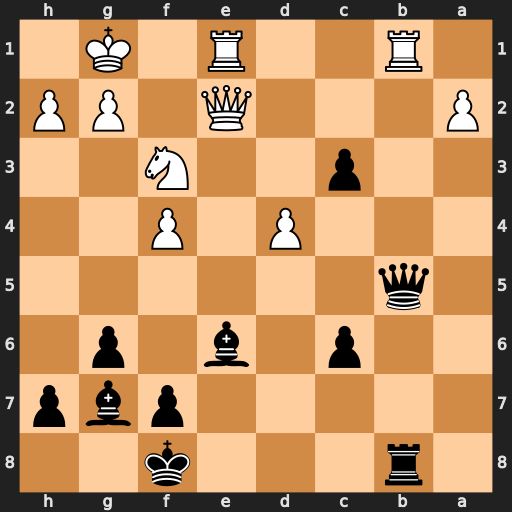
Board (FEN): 1r3k2/5pbp/2p1b1p1/1q6/3P1P2/2p2N2/P3Q1PP/1R2R1K1
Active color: b
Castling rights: -
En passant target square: -
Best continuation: Qxb1 Rxb1 Rxb1+